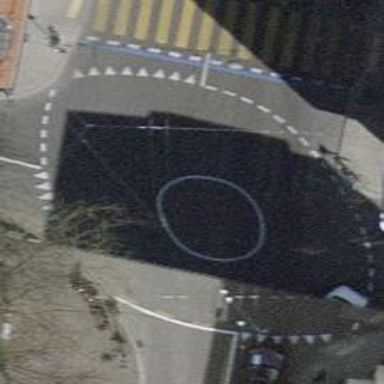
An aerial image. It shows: Mini roundabout on the road.